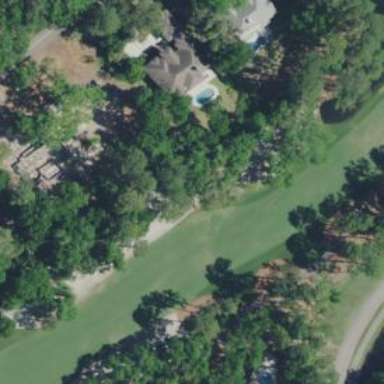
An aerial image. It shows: Sand bunker on golf course.